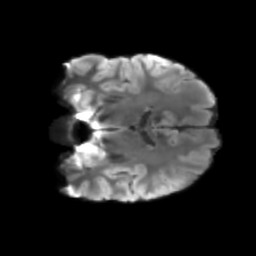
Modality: T2w
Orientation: coronal
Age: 31
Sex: male
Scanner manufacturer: siemens
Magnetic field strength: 3 T
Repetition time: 3.23 s
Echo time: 0.0892 s